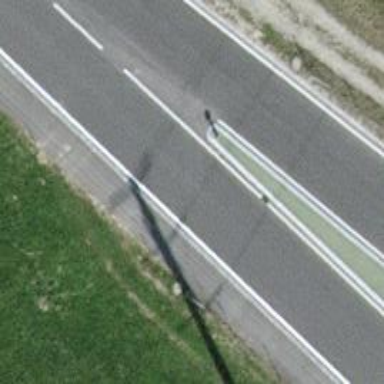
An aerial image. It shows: Tertiary road.